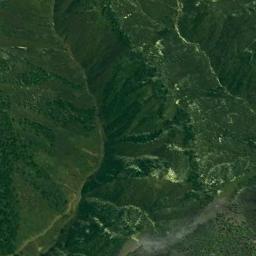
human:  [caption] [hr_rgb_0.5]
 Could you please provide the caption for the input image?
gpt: The folded mountain is covered with dense vegetation .

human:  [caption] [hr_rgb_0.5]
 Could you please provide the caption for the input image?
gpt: Half of the area on this mountain is covered by vegetation .

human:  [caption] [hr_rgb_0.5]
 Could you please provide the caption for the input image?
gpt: The mountain is full of green plants with lines of bare land .

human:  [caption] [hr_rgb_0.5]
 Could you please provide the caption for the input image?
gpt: The mountain is covered with grass .

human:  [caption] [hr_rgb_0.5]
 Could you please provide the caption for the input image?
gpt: There are some ravines on the green mountain .